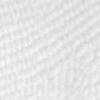
Label: no_change